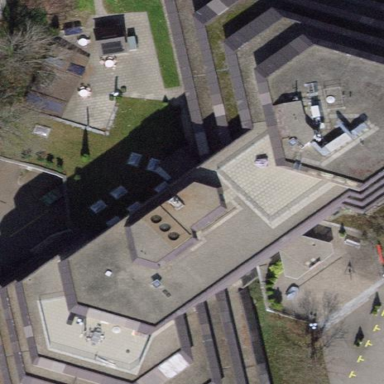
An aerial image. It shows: Office building.